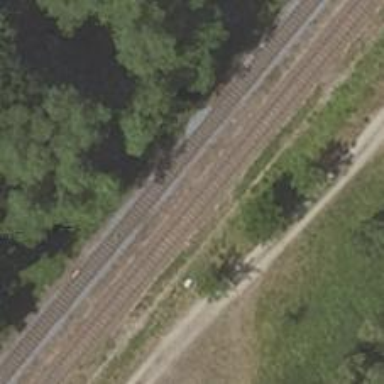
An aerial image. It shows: Railway service station.